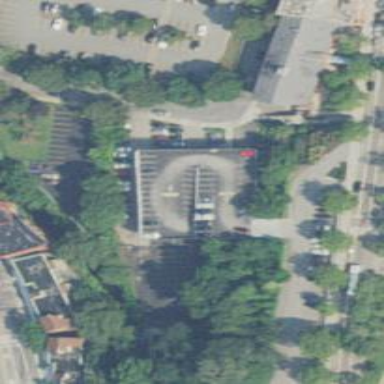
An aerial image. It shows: Multi-storey parking building.